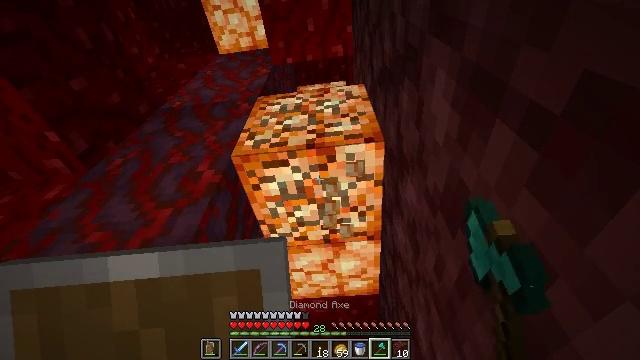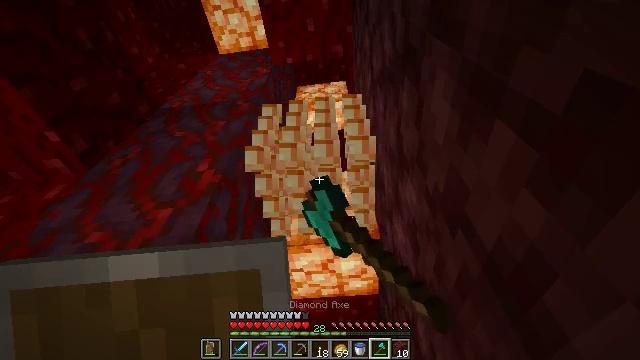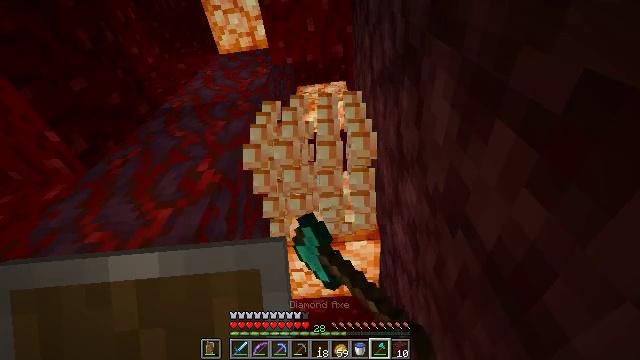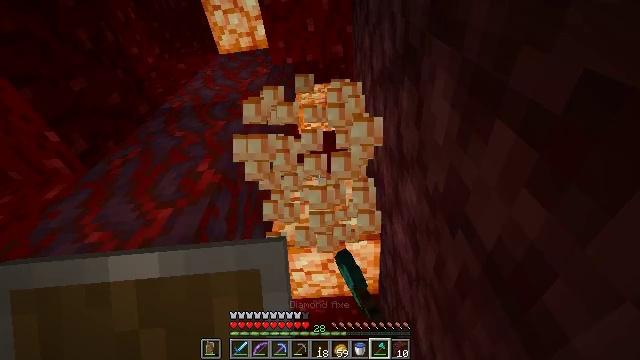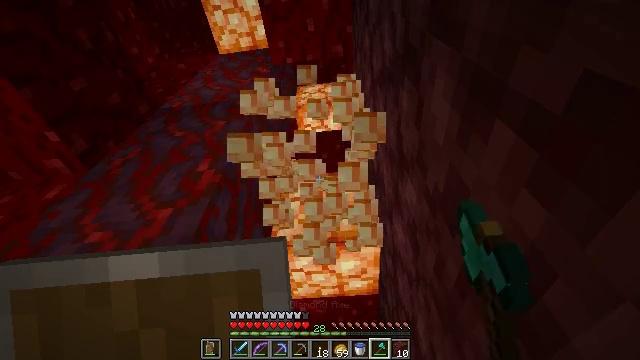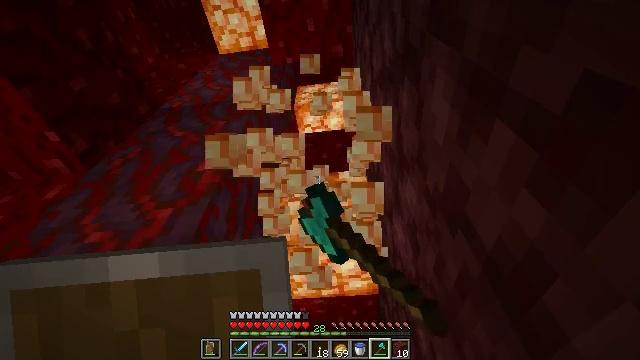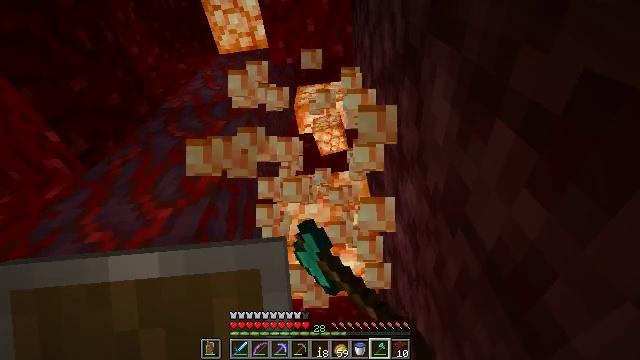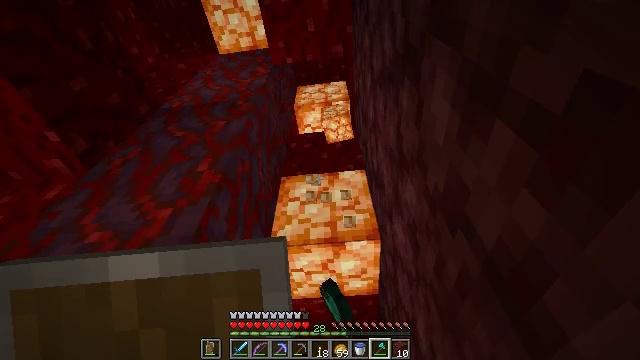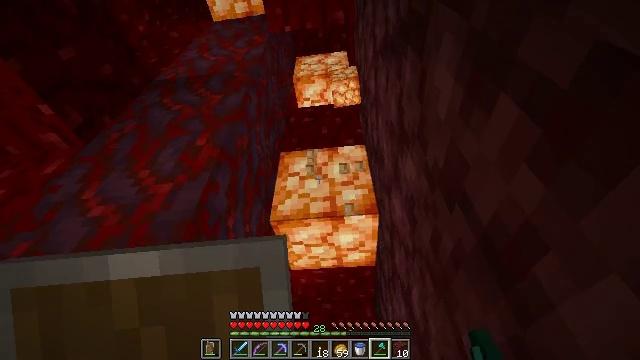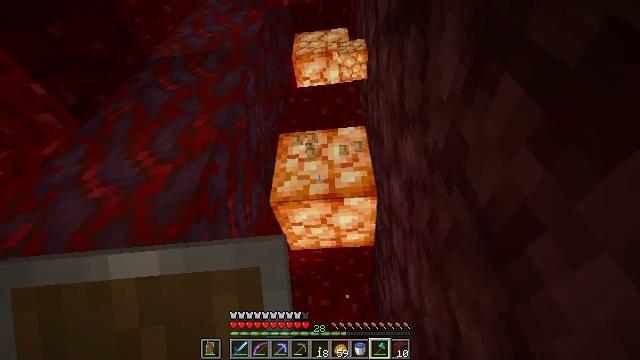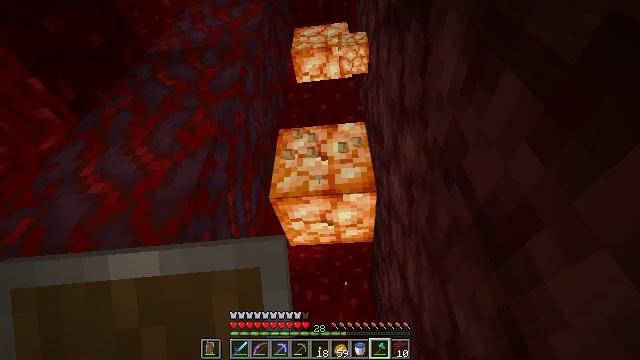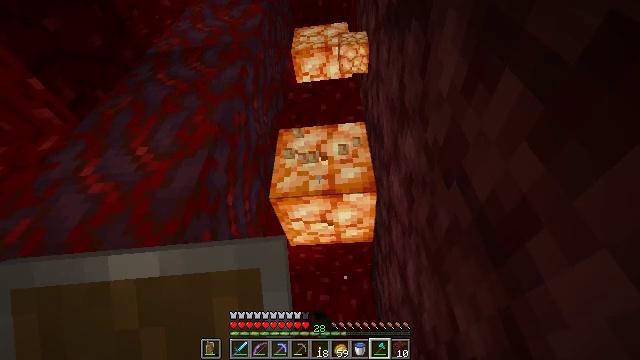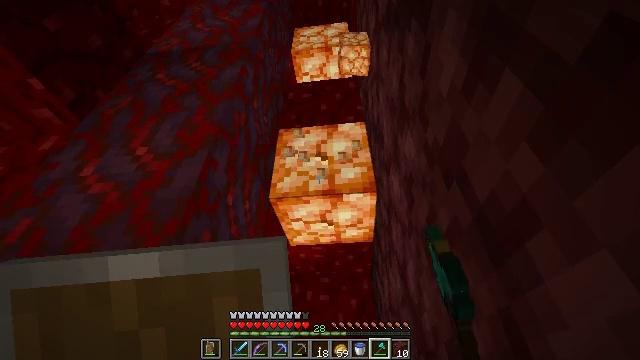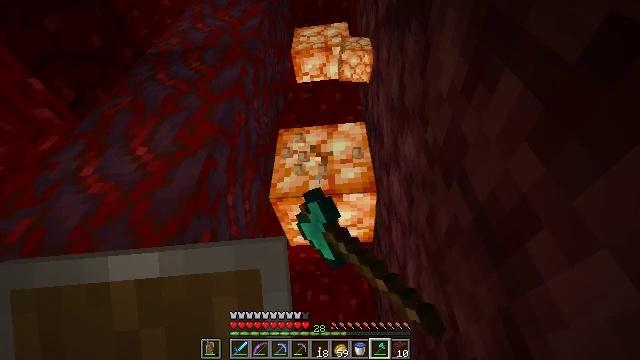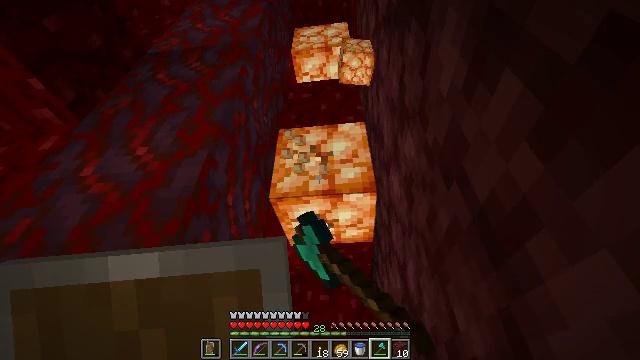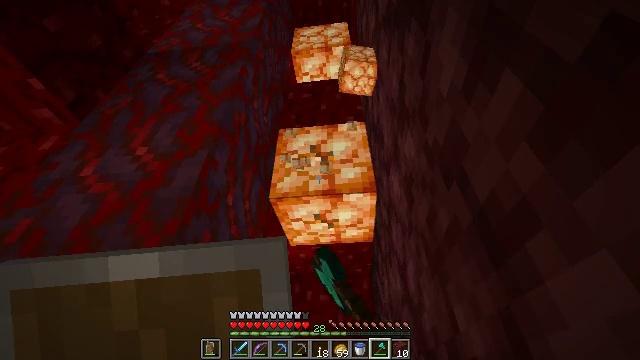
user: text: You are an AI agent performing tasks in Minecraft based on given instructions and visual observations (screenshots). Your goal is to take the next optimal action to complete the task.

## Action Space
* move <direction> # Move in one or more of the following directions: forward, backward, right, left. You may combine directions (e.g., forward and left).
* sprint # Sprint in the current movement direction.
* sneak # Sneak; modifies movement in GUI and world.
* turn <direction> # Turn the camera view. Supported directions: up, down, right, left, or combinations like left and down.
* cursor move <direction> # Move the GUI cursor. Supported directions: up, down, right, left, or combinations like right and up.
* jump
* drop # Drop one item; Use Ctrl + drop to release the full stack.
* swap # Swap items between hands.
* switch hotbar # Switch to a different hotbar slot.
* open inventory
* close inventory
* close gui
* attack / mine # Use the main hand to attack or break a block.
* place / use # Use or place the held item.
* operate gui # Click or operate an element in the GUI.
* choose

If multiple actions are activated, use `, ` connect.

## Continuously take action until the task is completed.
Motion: motion action
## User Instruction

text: Collect the shroomlight block.
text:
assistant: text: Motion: attack / mine
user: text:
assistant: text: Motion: attack / mine
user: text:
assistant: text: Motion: attack / mine
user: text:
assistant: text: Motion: attack / mine
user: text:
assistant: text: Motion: attack / mine
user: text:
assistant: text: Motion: attack / mine
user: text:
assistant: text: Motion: attack / mine
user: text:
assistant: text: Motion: turn down, attack / mine
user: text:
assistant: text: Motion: turn down, attack / mine
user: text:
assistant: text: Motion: attack / mine
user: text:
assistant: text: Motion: attack / mine
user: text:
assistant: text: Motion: attack / mine
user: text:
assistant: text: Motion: attack / mine
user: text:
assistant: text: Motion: attack / mine
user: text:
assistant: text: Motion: attack / mine
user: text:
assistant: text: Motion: attack / mine
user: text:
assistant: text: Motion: attack / mine
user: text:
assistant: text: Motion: attack / mine
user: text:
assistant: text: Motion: attack / mine
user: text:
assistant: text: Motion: attack / mine
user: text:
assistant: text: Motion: attack / mine
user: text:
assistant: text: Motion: attack / mine
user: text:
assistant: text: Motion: attack / mine
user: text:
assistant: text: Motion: attack / mine
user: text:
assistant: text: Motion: attack / mine
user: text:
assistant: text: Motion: attack / mine
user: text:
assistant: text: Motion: attack / mine
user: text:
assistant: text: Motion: attack / mine
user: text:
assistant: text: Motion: attack / mine
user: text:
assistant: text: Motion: attack / mine